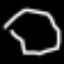
Label: octagon